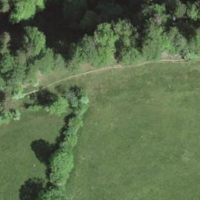
EUNIS habitat code: 52
Species observed at this site:
Sorbus aucuparia